Question: I have been going over many different resources trying to find a information on camera calibration for VB.
My best luck so far has been reading the example on the site for C#
<URL>
I have converted as much of the code as I could from C# to VB, and tried to find as much working code for everything else. So far my MainWindow.vb code is:
'''
Imports System.Drawing
Imports System.Threading
Imports Emgu.CV
Imports Emgu.CV.Util
Imports Emgu.CV.Structure
Class MainWindow
'Private Sub MainWindow_Loaded(sender As Object, e As RoutedEventArgs) _
' Handles Me.Loaded
' Dim capturez As Capture = New Capture
'End Sub
#Region "Class Variables"
Declare Sub Sleep Lib "kernel32.dll" (ByRef Milliseconds As Integer)
Dim capturez As Capture = New Capture
Dim Start_Flag As Boolean = False
Dim BoxUnitHeight As Integer = 9 'EDIT THESE VALUES BASED ON THE BOARD PATTERN
Dim BoxUnitWidth As Integer = 6
Dim Frame_array_buffer As Image(Of Gray, [Byte])() = New Image(Of Gray, Byte)(99) {}
Dim BufferSavePoint As Integer = 0
Dim Corner_Object_List As MCvPoint3D32f()() = New MCvPoint3D32f(Frame_array_buffer.Length - 1)() {}
Dim Corner_Points_List As PointF()() = New PointF(Frame_array_buffer.Length - 1)() {}
Dim IC As New IntrinsicCameraParameters()
Dim EX_Param As ExtrinsicCameraParameters() = New ExtrinsicCameraParameters() {}
Dim patternSize As Size = New Size(BoxUnitHeight, BoxUnitWidth)
Dim Gray_Frame As Image(Of Gray, Byte) = capturez.QueryGrayFrame
Dim BGR_Frame As Image(Of Bgr, Byte) = capturez.RetrieveBgrFrame
Dim calImage As Image(Of Gray, Byte) = New Image(Of Gray, Byte) ("C:\Users\\\\\\Image_Correction_Test_V2\OpenCV_Chessboard.png")
Dim corners As PointF() = New PointF() {}
Dim newCornerz As PointF() = New PointF() {}
Dim difError As Double
Dim termCriteria As New MCvTermCriteria
Public Enum Mode
SavingFrames
Caluculating_Intrinsics
Calibrated
End Enum
#End Region
Private currentMode As Mode = Mode.SavingFrames
Private Sub MainWindow_Loaded(sender As Object, e As RoutedEventArgs) _
Handles Me.Loaded
termCriteria.max_iter = 1
termCriteria.epsilon = 0.0
termCriteria.type = CvEnum.TERMCRIT.CV_TERMCRIT_ITER
End Sub
' Sink the "Exit MenuItem" click event
Private Sub mnuExit_Click(ByVal sender As Object, ByVal e As System.Windows.RoutedEventArgs) _
Handles mnuExit.Click
Application.Current.Shutdown()
End Sub
Private Sub Button_Click(ByVal sender As Object, ByVal e As System.Windows.RoutedEventArgs) _
Handles Button.Click
Start_Flag = True
End Sub
' Sink the "Exit MenuItem" click event
Private Sub mnuFix_Click(ByVal sender As Object, ByVal e As System.Windows.RoutedEventArgs) _
Handles mnuFix.Click
Gray_Frame = capturez.RetrieveGrayFrame
newCornerz = CameraCalibration.FindChessboardCorners(calImage, patternSize, Emgu.CV.CvEnum.CALIB_CB_TYPE.ADAPTIVE_THRESH Or Emgu.CV.CvEnum.CALIB_CB_TYPE.FILTER_QUADS)
corners = CameraCalibration.FindChessboardCorners(Gray_Frame, patternSize, Emgu.CV.CvEnum.CALIB_CB_TYPE.ADAPTIVE_THRESH Or Emgu.CV.CvEnum.CALIB_CB_TYPE.FILTER_QUADS)
If corners IsNot Nothing Then
Dim perM As HomographyMatrix
perM = CameraCalibration.FindHomography(corners, newCornerz, CvEnum.HOMOGRAPHY_METHOD.DEFAULT, 1)
Dim Test As Image(Of Gray, Byte) = Gray_Frame.WarpPerspective(perM, CvEnum.INTER.CV_INTER_NN, CvEnum.WARP.CV_WARP_DEFAULT, New Gray)
Cal1.Source = ToBitmapSource(Test)
End If
End Sub
Public Sub StartTimer(ByVal o As Object, ByVal sender As RoutedEventArgs)
Dim myDispatcherTimer As System.Windows.Threading.DispatcherTimer = New System.Windows.Threading.DispatcherTimer
myDispatcherTimer.Interval = New TimeSpan(0, 0, 0, 0, 30)
' 100 Milliseconds
AddHandler myDispatcherTimer.Tick, AddressOf Me.Each_Tick
myDispatcherTimer.Start()
End Sub
' Raised every 100 miliseconds while the DispatcherTimer is active.
Public Sub Each_Tick(ByVal o As Object, ByVal sender As EventArgs)
Dim imagez As Image(Of Bgr, Byte) = capturez.QueryFrame() 'Instead of QueryFrame, you may need to do RetrieveBgrFrame depending on the version of EmguCV you download.
Stream.Source = ToBitmapSource(imagez)
BGR_Frame = capturez.RetrieveBgrFrame
Gray_Frame = BGR_Frame.Convert(Of Gray, Byte)()
If currentMode = Mode.SavingFrames Then
corners = CameraCalibration.FindChessboardCorners(Gray_Frame, patternSize, Emgu.CV.CvEnum.CALIB_CB_TYPE.ADAPTIVE_THRESH Or Emgu.CV.CvEnum.CALIB_CB_TYPE.FILTER_QUADS)
If corners IsNot Nothing Then
'Debug.Print("Filling Array Buffer")
'The Find chessboardCorners will try to find them, but if it doesn't it still runs. If it fails DrawChessboard will fail and crash the program.
If Start_Flag Then
Gray_Frame.FindCornerSubPix(New PointF(0)() {corners}, New Size(11, 11), New Size(-1, -1), New MCvTermCriteria(30, 0.1))
Frame_array_buffer(BufferSavePoint) = Gray_Frame.Copy
BufferSavePoint = BufferSavePoint + 1
If BufferSavePoint = Frame_array_buffer.Length Then currentMode = Mode.Caluculating_Intrinsics 'Buffer has been filled
End If
'Draw the reults
CameraCalibration.DrawChessboardCorners(Gray_Frame, patternSize, corners)
Cal2.Source = ToBitmapSource(Gray_Frame)
Thread.Sleep(100)
End If
corners = Nothing
End If
If currentMode = Mode.Caluculating_Intrinsics Then
'Debug.Print("Filling Object and Point Arrays")
For k As Integer = 0 To Frame_array_buffer.Length - 1
Corner_Points_List(k) = CameraCalibration.FindChessboardCorners(Frame_array_buffer(k), patternSize, Emgu.CV.CvEnum.CALIB_CB_TYPE.ADAPTIVE_THRESH)
'for accuracy
Gray_Frame.FindCornerSubPix(Corner_Points_List, New Size(11, 11), New Size(-1, -1), New MCvTermCriteria(30, 0.1))
'Fill our objects list with the real world mesurments for the intrinsic calculations
Dim object_list As New List(Of MCvPoint3D32f)()
For i As Integer = 0 To BoxUnitHeight - 1
For j As Integer = 0 To BoxUnitWidth - 1
object_list.Add(New MCvPoint3D32f(j * 20.0F, i * 20.0F, 0.0F))
Next
Next
Corner_Object_List(k) = object_list.ToArray()
Next
Debug.Print("Reached Calibration")
'our error should be as close to 0 as possible
difError = CameraCalibration.CalibrateCamera(Corner_Object_List, Corner_Points_List, Gray_Frame.Size, IC, Emgu.CV.CvEnum.CALIB_TYPE.CV_CALIB_RATIONAL_MODEL, termCriteria, EX_Param)
'If Emgu.CV.CvEnum.CALIB_TYPE == CV_CALIB_USE_INTRINSIC_GUESS and/or CV_CALIB_FIX_ASPECT_RATIO are specified, some or all of fx, fy, cx, cy must be initialized before calling the function
'if you use FIX_ASPECT_RATIO and FIX_FOCAL_LEGNTH options, these values needs to be set in the intrinsic parameters before the CalibrateCamera function is called. Otherwise 0 values are used as default.
'display the results to the user
MsgBox("Your calibration error is:" & difError)
currentMode = Mode.Calibrated
End If
If currentMode = Mode.Calibrated Then
'Debug.Print("Attempting Picture fix")
'calculate the camera intrinsics
Dim Map1 As Matrix(Of Single), Map2 As Matrix(Of Single)
IC.InitUndistortMap(BGR_Frame.Width, BGR_Frame.Height, Map1, Map2)
'remap the image to the particular intrinsics
'In the current version of EMGU any pixel that is not corrected is set to transparent allowing the original image to be displayed if the same
'image is mapped backed, in the future this should be controllable through the flag '0'
Dim temp As Image(Of Bgr, [Byte]) = BGR_Frame.CopyBlank()
CvInvoke.cvRemap(BGR_Frame, temp, Map1, Map2, 0, New MCvScalar(0))
BGR_Frame = temp.Copy
Imgz.Source = ToBitmapSource(BGR_Frame)
Start_Flag = False
End If
Debug.Print(currentMode)
End Sub
''' <summary>
''' Delete a GDI object
''' </summary>
''' <param name="o">The poniter to the GDI object to be deleted</param>
''' <returns></returns>
<DllImport("gdi32")> _
Private Shared Function DeleteObject(o As IntPtr) As Integer
End Function
''' <summary>
''' Convert an IImage to a WPF BitmapSource. The result can be used in the Set Property of Image.Source
''' </summary>
''' <param name="image">The Emgu CV Image</param>
''' <returns>The equivalent BitmapSource</returns>
Public Shared Function ToBitmapSource(image As IImage) As BitmapSource
Using source As System.Drawing.Bitmap = image.Bitmap
Dim ptr As IntPtr = source.GetHbitmap()
'obtain the Hbitmap
Dim bs As BitmapSource = System.Windows.Interop.Imaging.CreateBitmapSourceFromHBitmap(ptr, IntPtr.Zero, Int32Rect.Empty, System.Windows.Media.Imaging.BitmapSizeOptions.FromEmptyOptions())
DeleteObject(ptr)
'release the HBitmap
Return bs
End Using
End Function
End Class
'''
Description: When the MainWindow.xaml is launched the main system parameters are initiated and the timer kicks in. Every 30 milliseconds (not 100) the main program loop runs. I copied most of the code from the example code here. Looks like a state machine set up, where they used Mode to switch between stages of calibration. A "GO" button is used right now to start the calibration by switch one flag, but the video feed runs continuously. The bottom function is to compensate for the fact that old picturebox.image liked .tobitmap(), but image.source does not which I am using.
So, hit GO button, wait for 100 images to be saved, calculate points and save all that data. Calculate extrinsics and intrinsics, find skewing maps, and apply maps to feed.
When CameraCalibration.CalibrateCamera is finished it spits out an error as double, and MsgBox shows what that is.
When MsgBox fires and tells me my error, I am seeing numbers as high as 85-105 where the guide is telling me it should be minimized as close to 0 as possible.
Then when the altered image appears it is heavily skewed.

Bottom left: Video Feed. Bottom Right: Grayed feed with corners found.
The Top Left image is supposed to be the corrected one.
The last time I ran the program, it actually heavily distorted the image to look like a fishbowl.
Does anyone else have experience with this and can tell me what I am doing wrong?
Some additional info:
All other code I have found online, when using .calibratecamera has not been in VB and in addition has taken one less argument. "termCriteria" is a variable that I had to figure out how to set, and I have never seen other code that had to use it.
For code conversion I used this site:
<URL>
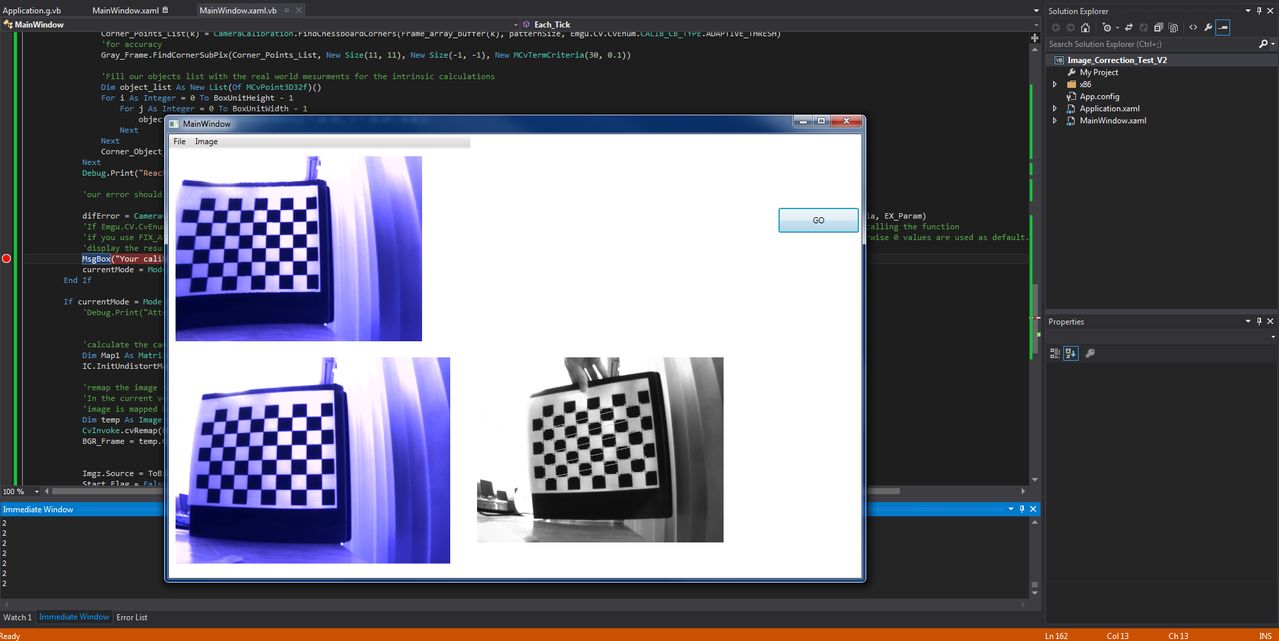
Answer: Ok, So for anyone who comes across this thread. I mixed up the Height and Width Variables. The Code started reading width then height, and after wards ran the calibration as height then width.
I made sure that it was formatted the same way as the example code all the way through, and now I have errors of ~ 1.